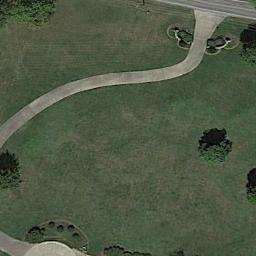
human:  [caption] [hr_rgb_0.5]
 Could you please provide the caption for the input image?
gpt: There is a road on the meadow .

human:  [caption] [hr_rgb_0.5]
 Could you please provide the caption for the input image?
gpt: This meadow has dense grasses and some trees and a road goes through the meadow .

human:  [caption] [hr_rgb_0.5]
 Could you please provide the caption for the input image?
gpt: There is a winding path by the grass .

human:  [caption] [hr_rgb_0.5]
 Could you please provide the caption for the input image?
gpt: Some green trees and a path on a green lawn .

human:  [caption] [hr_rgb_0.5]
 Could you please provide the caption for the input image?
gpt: There are some green trees and a winding path on the green meadow .